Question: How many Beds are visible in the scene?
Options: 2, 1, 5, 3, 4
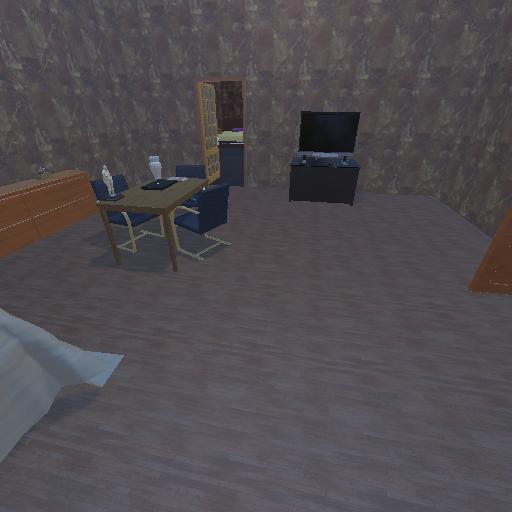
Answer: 2